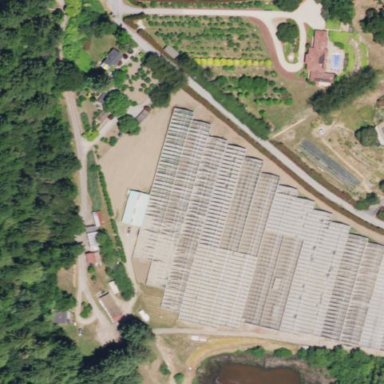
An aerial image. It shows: Area dedicated to greenhouse horticulture.